Question: I have written a Windows service that I would like to keep Administrators from casually tampering with by removing their right to start/stop it.
Granted, an , or even an admin can still suspend the service's threads or delete the service, but .
I can do this using Process Explorer quite easily (see below) but I am not sure where to begin with Delphi. I've browsed the <URL>, but I'd prefer to use a native Delphi solution if one already exists. If not, I'll work on cloning SetAcl functionality.
Does anyone have experience with this that they could share?

NOTE: I had advocated a screen capture tool written in Delphi in this post and I am removing it b/c it is unrelated. I'm leaving this note here so the comments will still make sense! Regards.
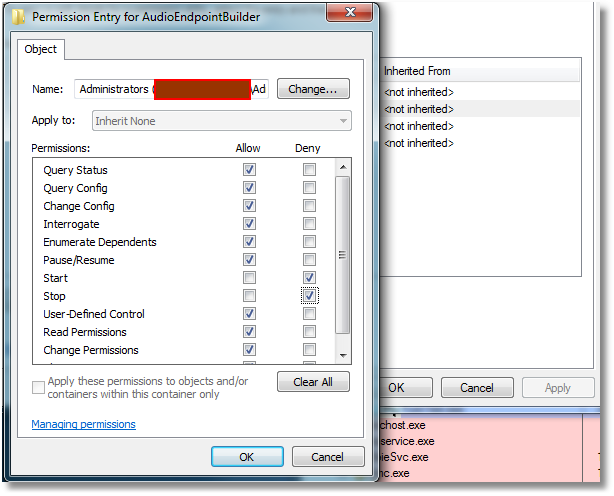
Answer: Administrators have rights on their computers, to do whatever they want. Are you asking for a way to change how Administrator rights work on a computer?
Any software that prevents administrators from "tampering" with something under their control sounds suspiciously like either a rootkit, or some other malevolent software. If the administrator wants your service off, you should provide your own quick tools to get it off, and you shouldn't (and probably can't) block them from doing it, either from Windows GUI or from SC.EXE or NET STOP on the command line.
That being said, if it's a Windows API you want a Delphi wrapper for, I would find the name of the API and search the JEDI API library for it. It looks like <URL> would work.